Field crop: maize
Growth stage: 2
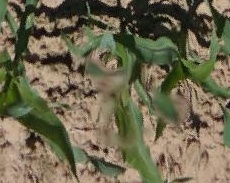
Species: maize